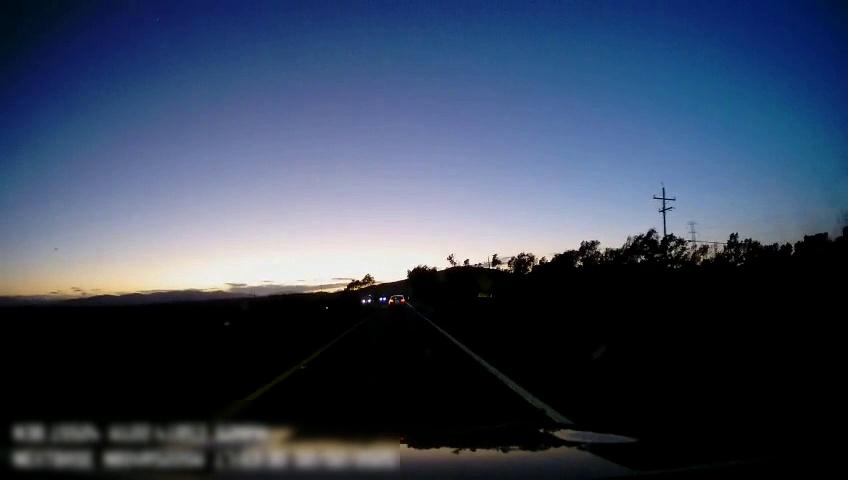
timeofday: Dusk/Dawn/Twilight
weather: Other
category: Drivable Space
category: Vehicles | Car
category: Lanes | Current Lane
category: Lanes | Current Lane